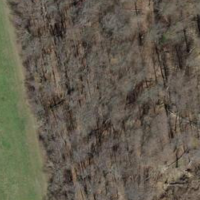
EUNIS habitat code: 41
Species observed at this site:
Phaneroptera falcata